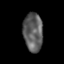
Tissue: lung
Cell type: Myeloid cells
Senescence score: 0.1136
Nuclear area (px): 732
Mean DAPI intensity: 93.846